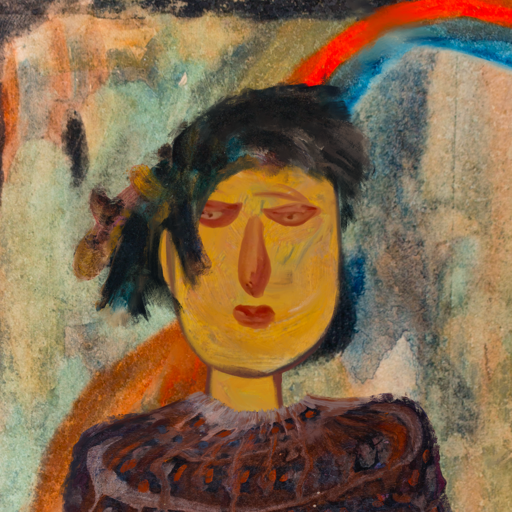
Background: Childish, Head And Neck Front: After_Raid, Face Front: Pious_Lady, Bust: Hypocrite, Hair Front: Pipe, Head Accessory: Blank, Second Necklace: Blank, Necklace: Blank, Baby: Blank